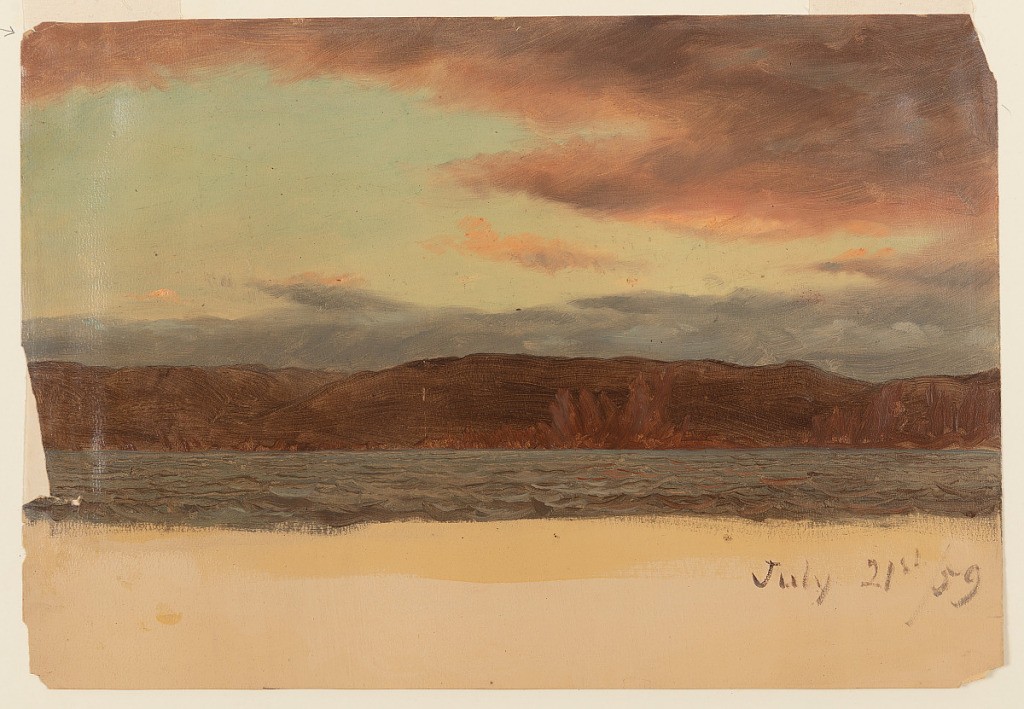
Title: Coast of Newfoundland or Labrador, Canada
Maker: Frederic Edwin Church, American, 1826–1900
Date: July 21, 1859
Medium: Oil and graphite on paperboard
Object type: Drawing
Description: Landscape sketch showing a view of the rugged coastline of Newfoundland or Labrador in Canada. Seen from across rippling ocean waters that comprise the foreground, the dark brownish-purple, mountainous coastline stretches across the middle of the composition, remaining somewhat the same height throughout. Above, soft clouds are illuminated by the red light of the setting (or rising) sun, while other darker and cooler clouds hang below. The sky is otherwise a gradient from turquoise to yellow.